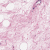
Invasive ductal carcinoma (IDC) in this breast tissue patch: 0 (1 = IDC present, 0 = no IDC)